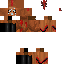
A male human skin with medium skin, wearing brown long hair dressed in a blue hoodie and black pants, featuring a closed mouth.